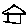
Label: house